Field crop: maize
Growth stage: 1
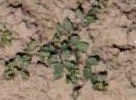
Species: convolvulus